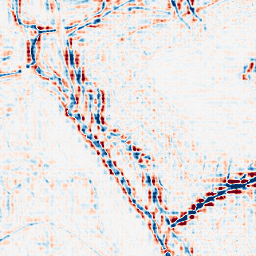
Category: wavelet
Decomposition family: wavelet_reverse_biorthogonal
Decomposition parameters: wavelet: rbio1.3
level: 3
Upsampling method: sinc_hamming
Upsampling parameters: scale: 8
kernel_size: 8
Upsampling scale: 8